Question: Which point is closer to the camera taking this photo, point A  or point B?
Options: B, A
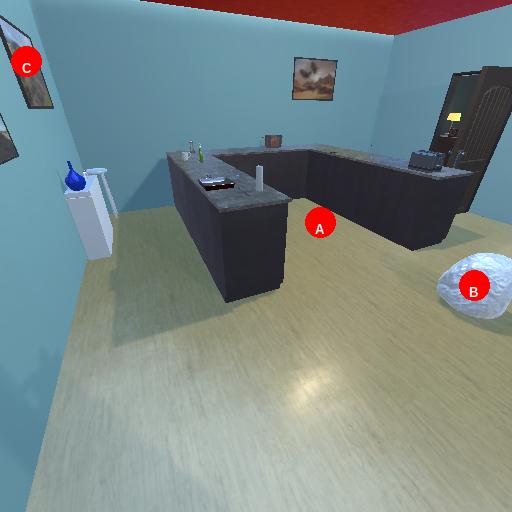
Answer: B